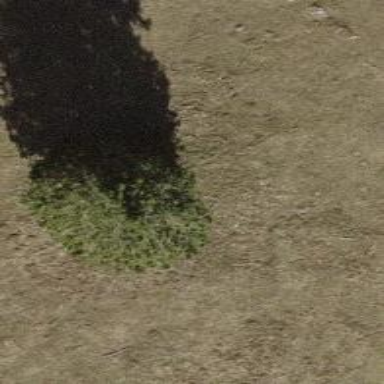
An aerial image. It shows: Beautiful tree in nature.